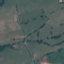
Land use / land cover: Pasture